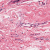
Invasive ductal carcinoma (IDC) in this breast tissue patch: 0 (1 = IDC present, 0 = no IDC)